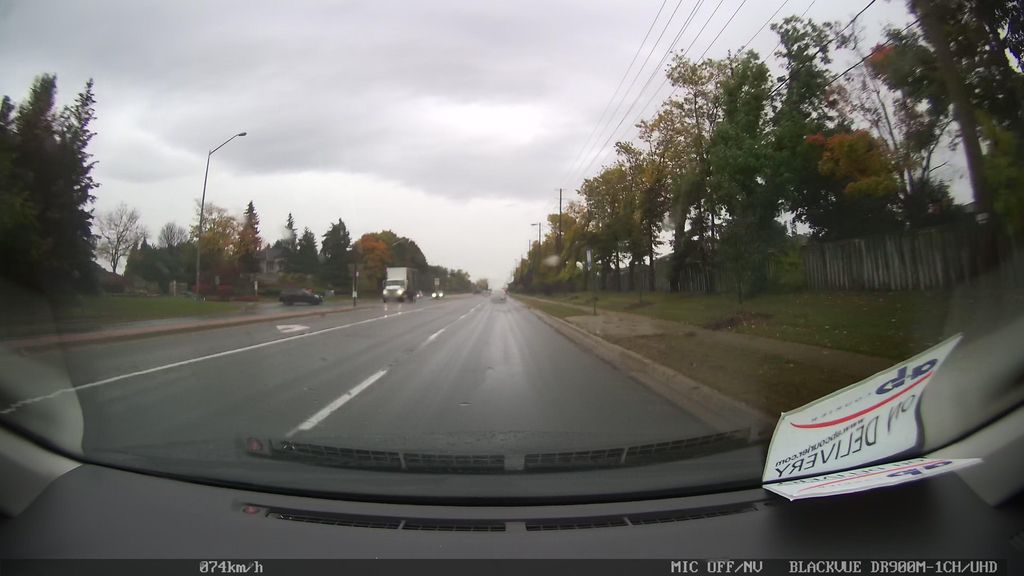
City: toronto